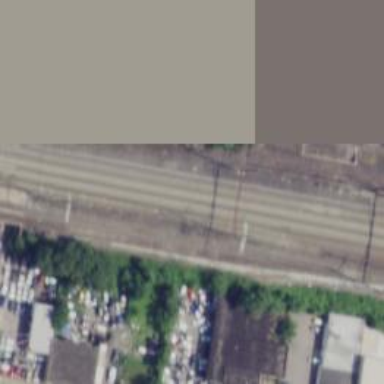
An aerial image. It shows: Railway track with contact line for electrification.